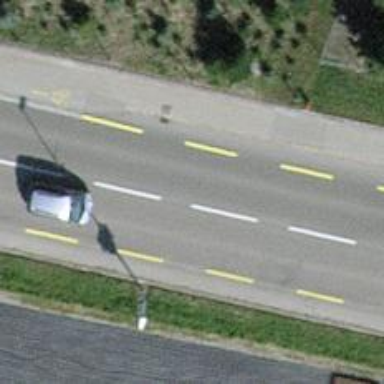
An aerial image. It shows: Secondary road with asphalt surface and designated cycle lane.